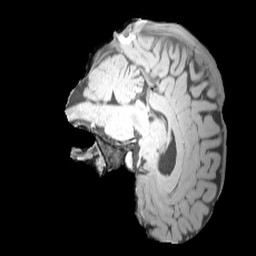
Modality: MP2RAGE
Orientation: sagittal